Question: Count the number of objects in the diagram.
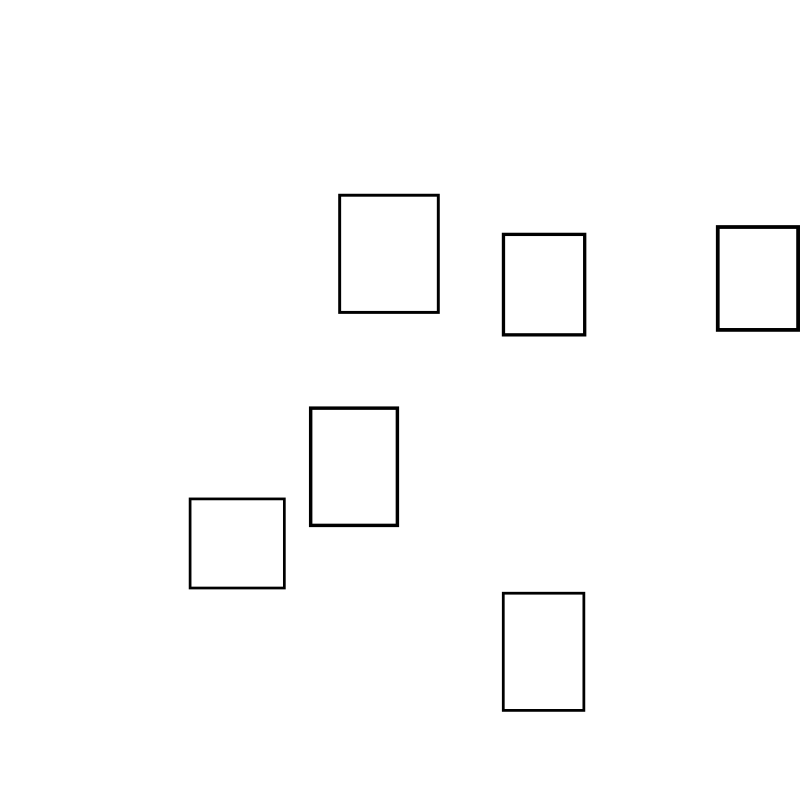
Answer: 6